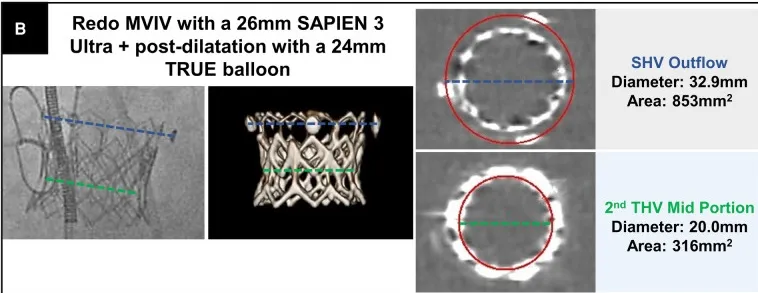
Followed by redo-MVIV second THV. In its mid-portion while the blue line illustrates the progressive flaring of the surgical heart valve (SHV) posts.
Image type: radiology (ct)